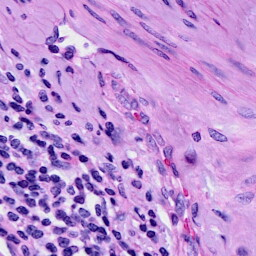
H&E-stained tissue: Cervix